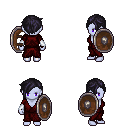
a pixel art fantasy rpg character, female body template, dark elf, purple skin, red robe, white pants, raven pixie cut hairstyle, white cloth bracers, shield, four views (front, back, left, right), 2x2 character sprite sheet, small pixel art, hard edges, no anti-aliasing